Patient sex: M
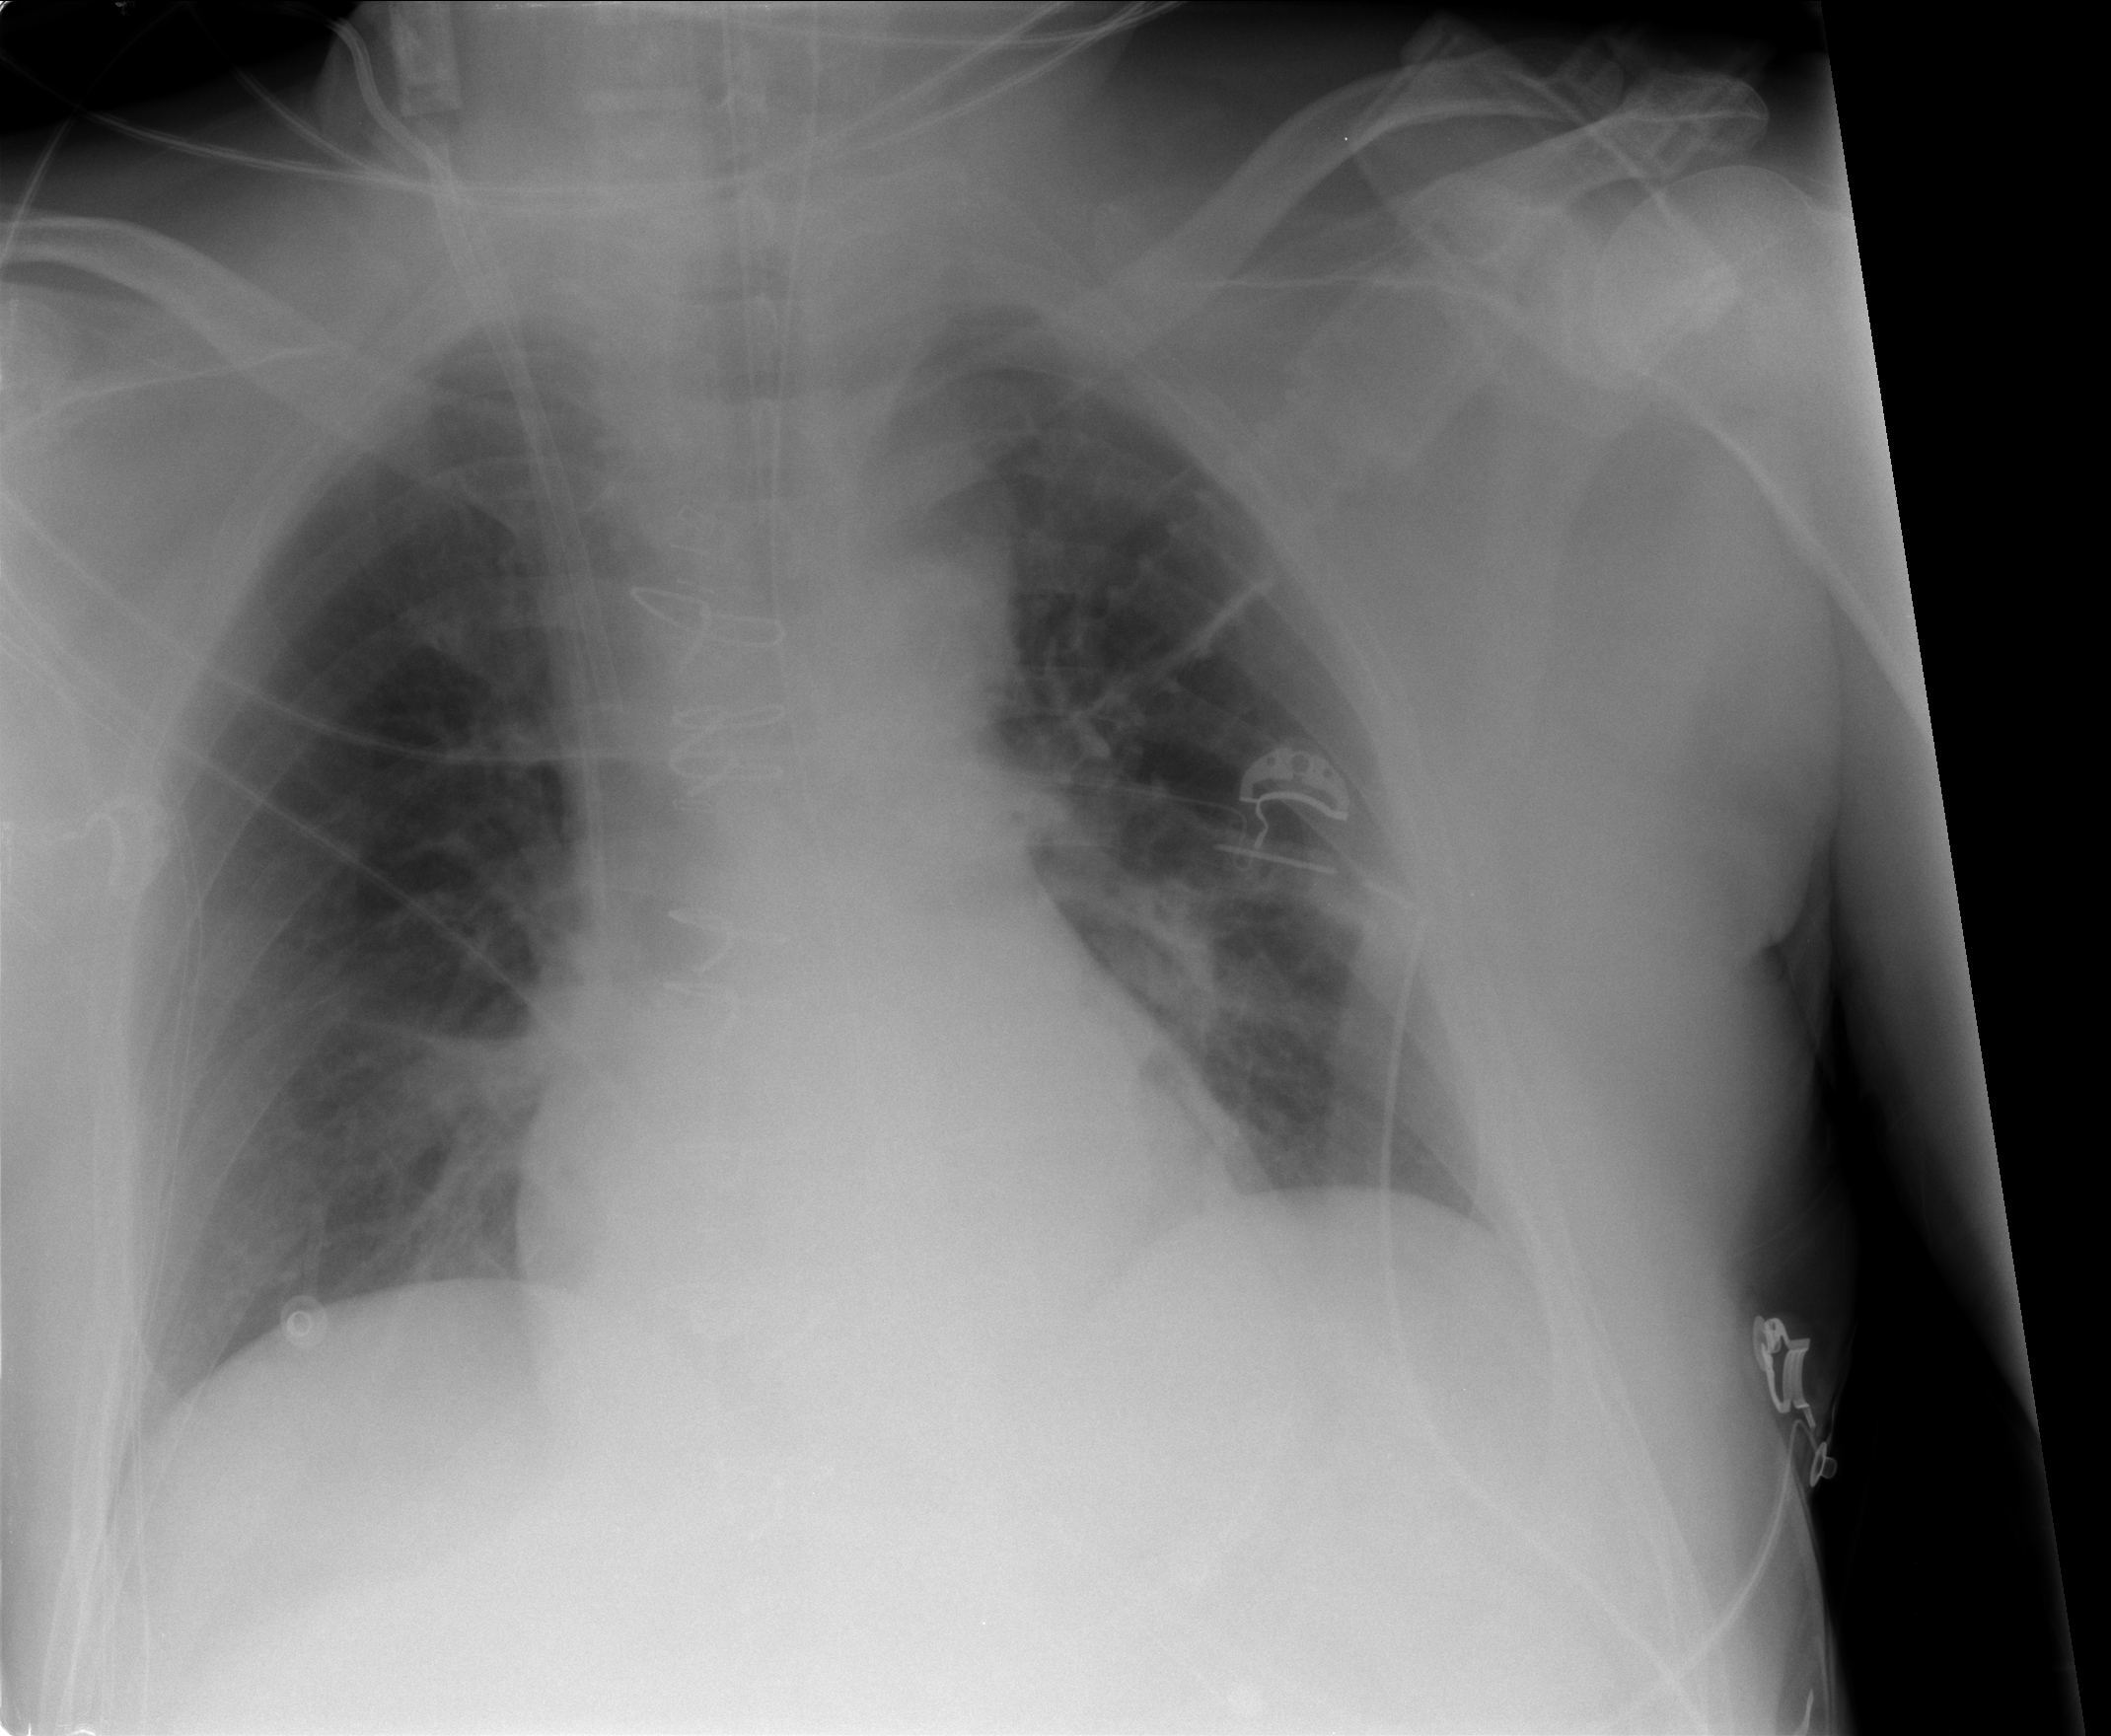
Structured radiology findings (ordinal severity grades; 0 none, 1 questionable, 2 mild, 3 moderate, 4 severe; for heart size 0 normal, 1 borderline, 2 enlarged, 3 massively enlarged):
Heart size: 0
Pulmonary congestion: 2
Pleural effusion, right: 0
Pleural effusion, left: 0
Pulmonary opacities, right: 0
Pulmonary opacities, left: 0
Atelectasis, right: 0
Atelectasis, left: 0